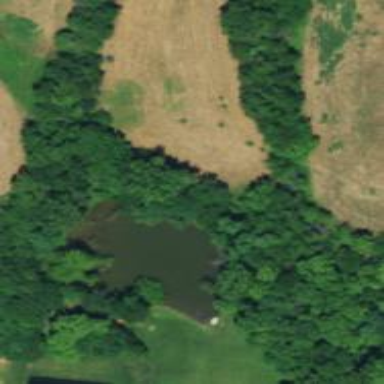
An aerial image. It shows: Pond surrounded by natural water.